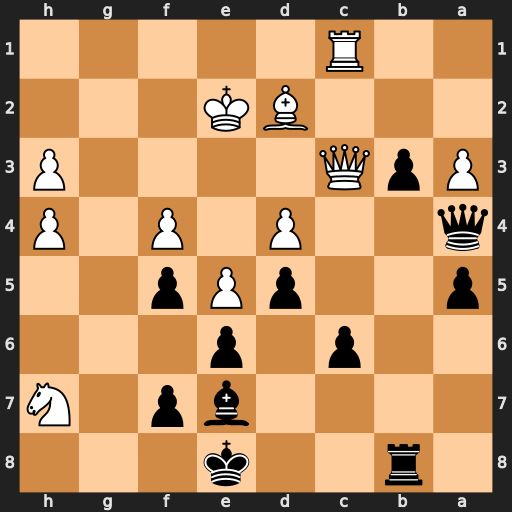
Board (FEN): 1r2k3/4bp1N/2p1p3/p2pPp2/q2P1P1P/PpQ4P/3BK3/2R5
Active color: b
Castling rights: -
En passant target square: -
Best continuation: b2 Rb1 Rb3